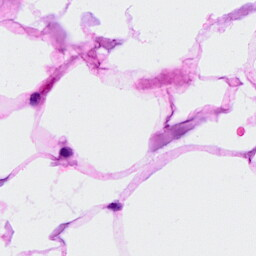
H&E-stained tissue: Breast